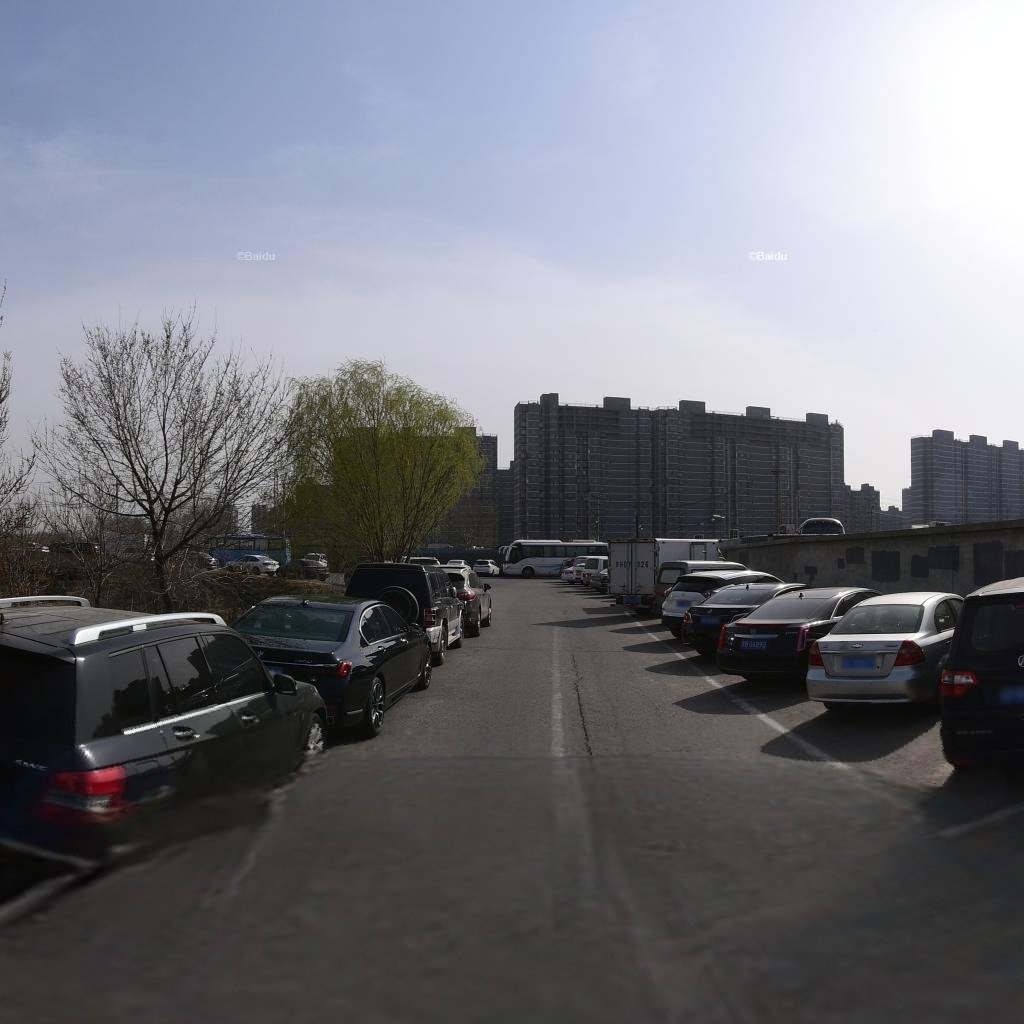
Region: Chaoyang
Road damage annotations: transverse crack, longitudinal crack